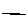
Label: line